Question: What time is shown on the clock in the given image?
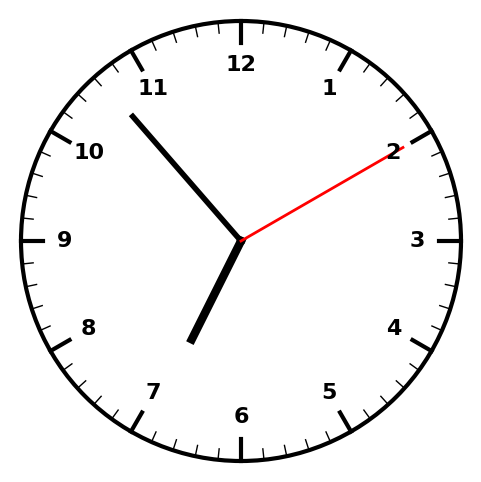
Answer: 06:53:10